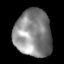
Tissue: lung
Cell type: Epithelial cells
Senescence score: 0.1889
Nuclear area (px): 1716
Mean DAPI intensity: 134.547